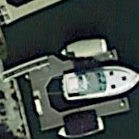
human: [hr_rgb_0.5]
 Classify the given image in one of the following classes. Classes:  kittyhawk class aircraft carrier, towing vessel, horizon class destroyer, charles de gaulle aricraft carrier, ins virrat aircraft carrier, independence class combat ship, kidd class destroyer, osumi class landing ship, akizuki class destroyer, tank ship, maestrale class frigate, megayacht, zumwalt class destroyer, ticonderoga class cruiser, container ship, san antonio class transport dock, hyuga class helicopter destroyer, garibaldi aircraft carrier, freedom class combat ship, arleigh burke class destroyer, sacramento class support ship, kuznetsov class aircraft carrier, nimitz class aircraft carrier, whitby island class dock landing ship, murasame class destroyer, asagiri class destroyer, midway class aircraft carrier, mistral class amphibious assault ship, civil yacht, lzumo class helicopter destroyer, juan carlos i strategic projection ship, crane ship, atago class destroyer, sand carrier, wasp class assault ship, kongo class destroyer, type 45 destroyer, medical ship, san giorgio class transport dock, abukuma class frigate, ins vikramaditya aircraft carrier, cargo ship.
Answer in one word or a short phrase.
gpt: Civil yacht